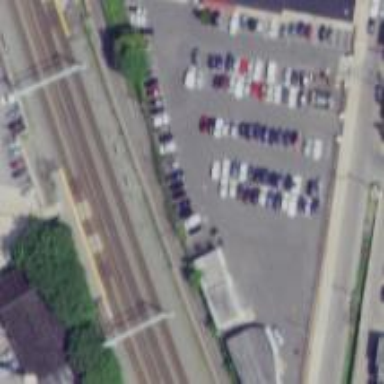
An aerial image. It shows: Railway yard in service.